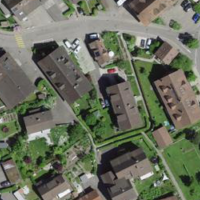
EUNIS habitat code: 54
Species observed at this site:
Symphoricarpos albus